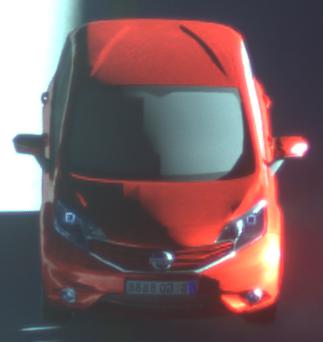
Make: Nissan
Model: Note 1.2
Detailed model: Note (E12) (10/13 - 12/16)
Model produced from: 2013/10
Model produced until: 2015/09
Doors: 5
Color: red
Road condition: dry road
Daytime: sunrise or sunset
Contrast: high contrast